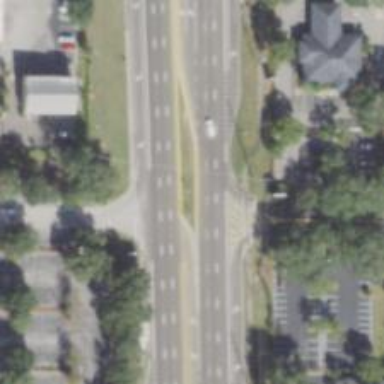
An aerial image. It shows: Primary link highway with asphalt surface.